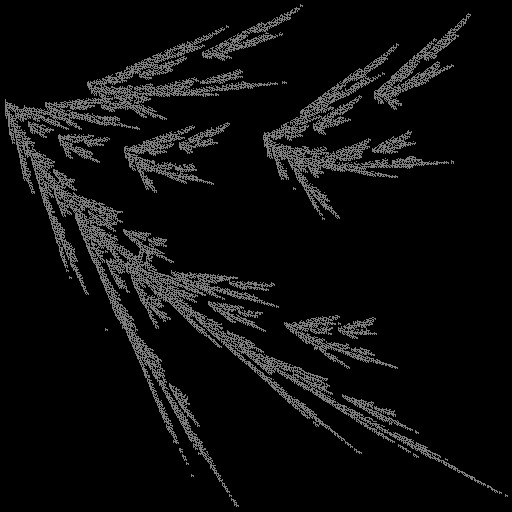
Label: filmyfern